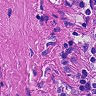
Metastatic tissue present: no